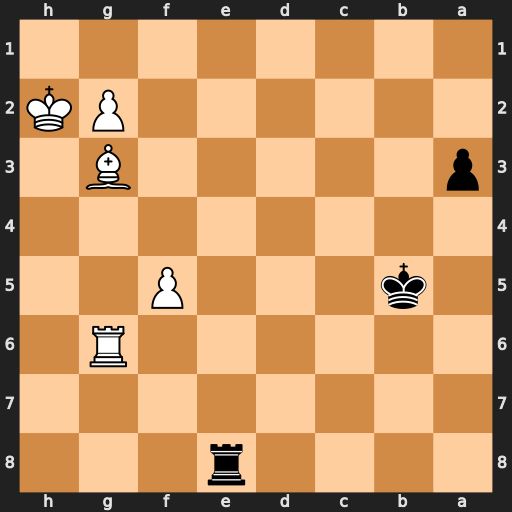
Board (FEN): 4r3/8/6R1/1k3P2/8/p5B1/6PK/8
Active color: b
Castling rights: -
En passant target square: -
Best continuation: a2 Rg8 Rxg8